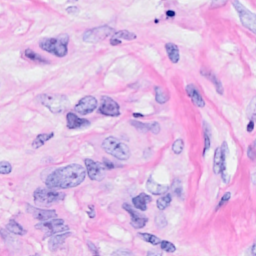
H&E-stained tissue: Breast